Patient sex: F
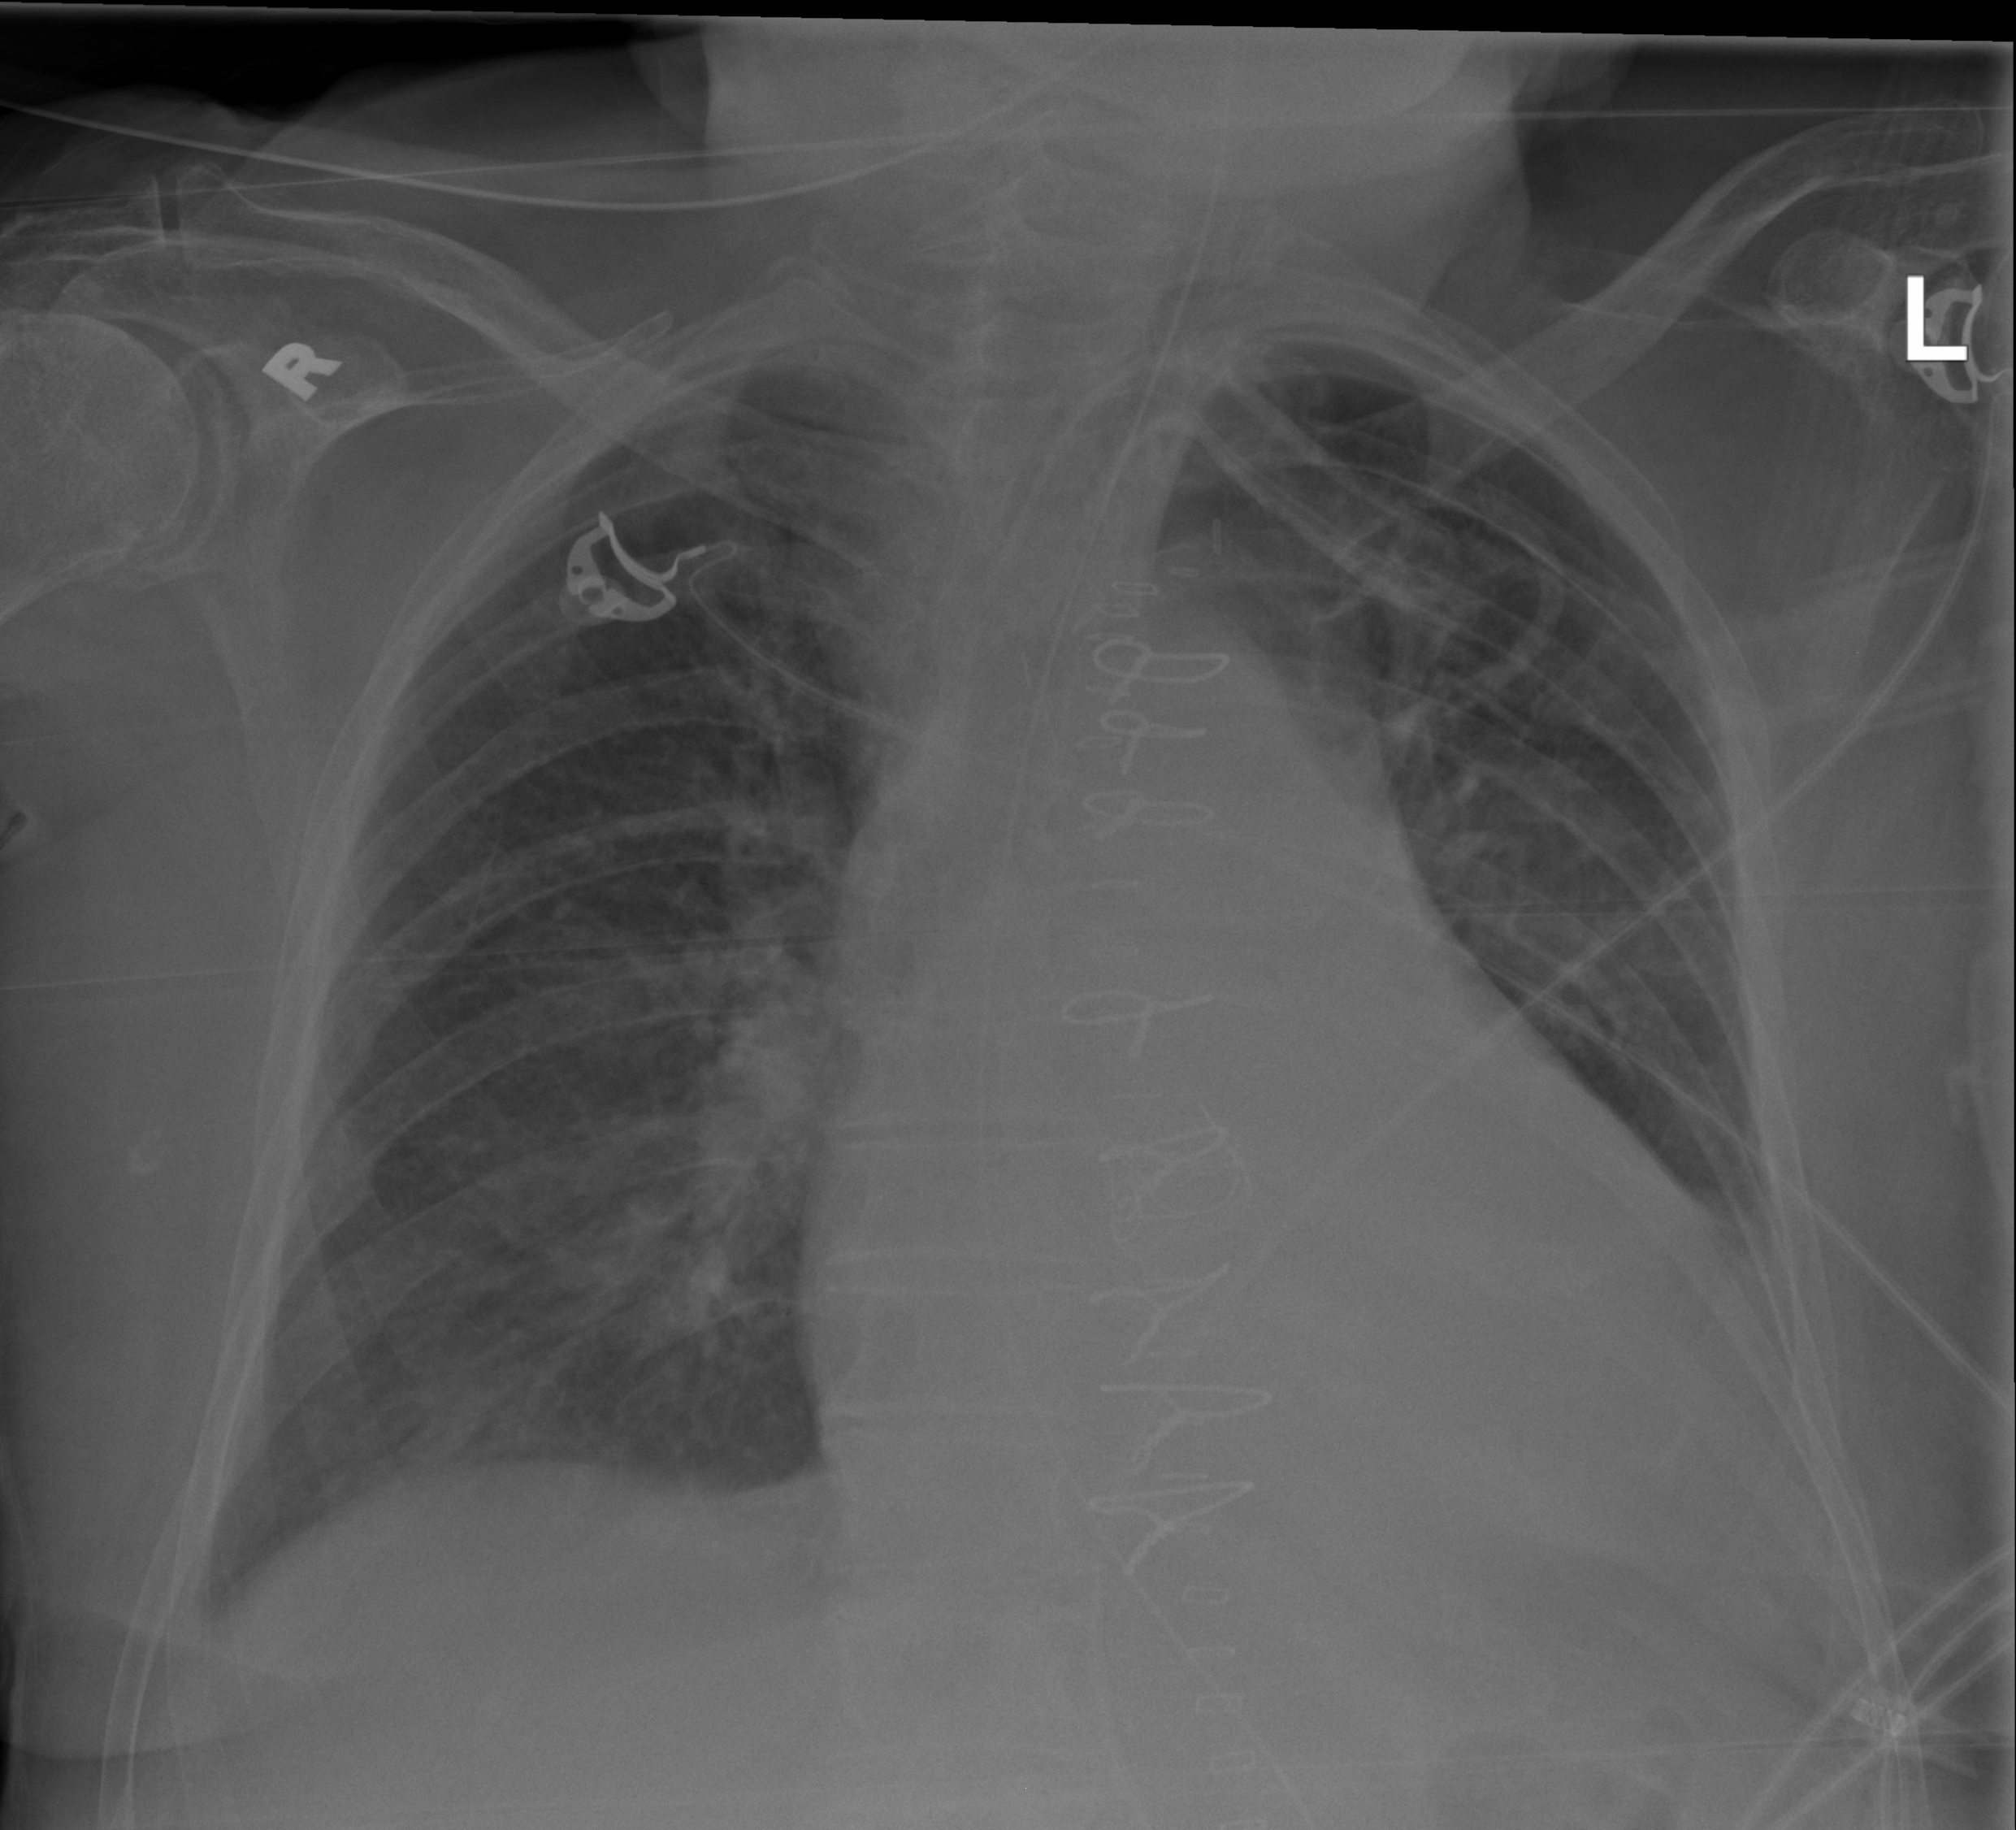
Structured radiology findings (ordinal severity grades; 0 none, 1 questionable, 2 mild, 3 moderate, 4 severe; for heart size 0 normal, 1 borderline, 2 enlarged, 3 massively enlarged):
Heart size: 2
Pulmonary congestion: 3
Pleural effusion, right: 0
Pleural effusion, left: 0
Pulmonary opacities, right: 0
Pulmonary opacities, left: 0
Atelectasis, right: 0
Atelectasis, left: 0